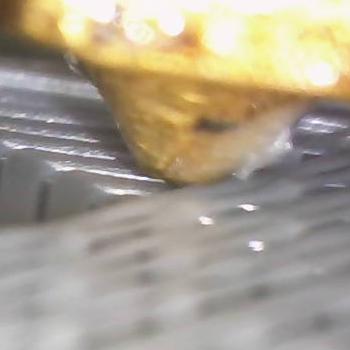
Flow rate: 48%